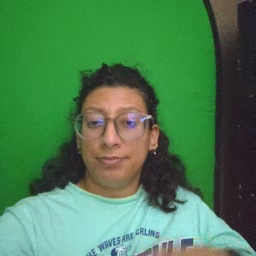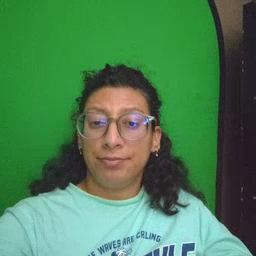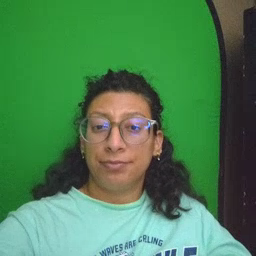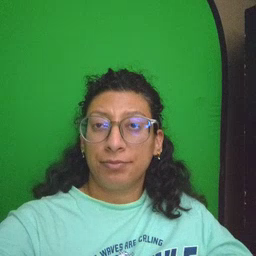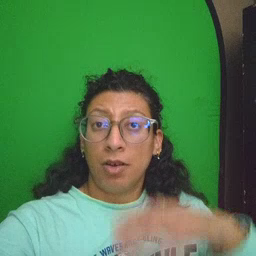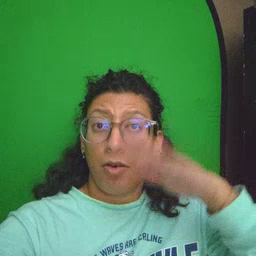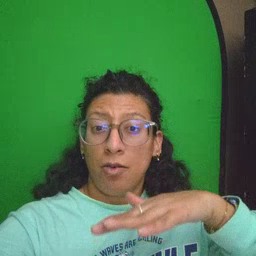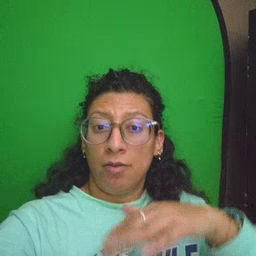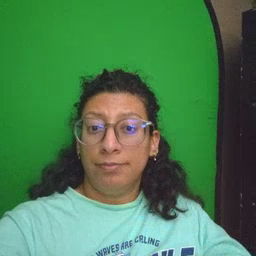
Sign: on